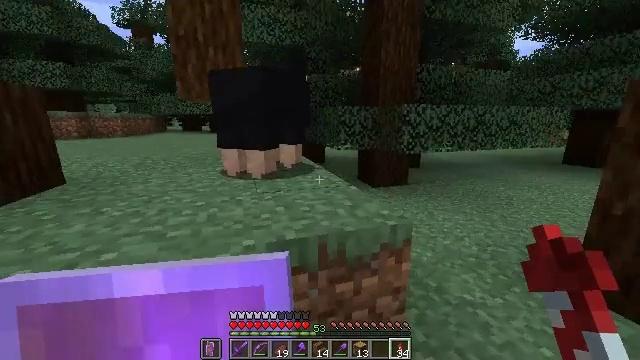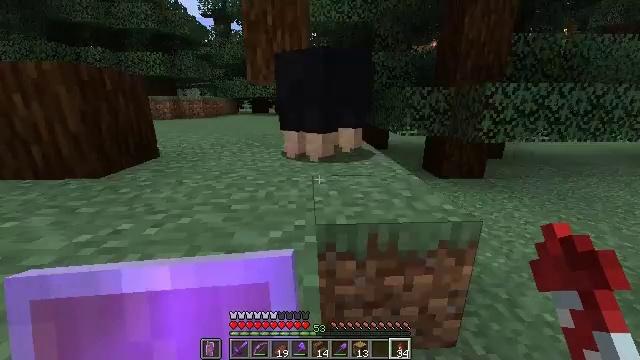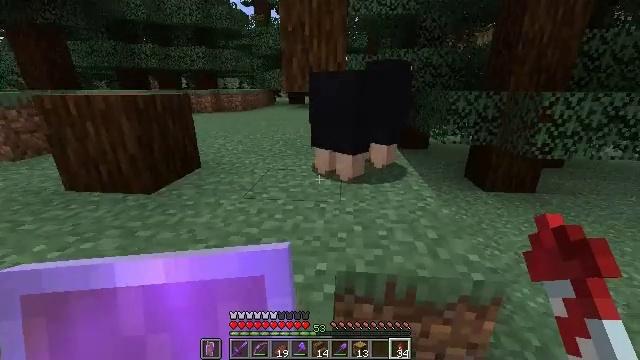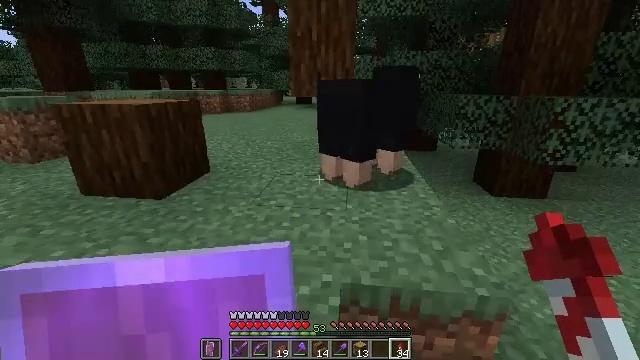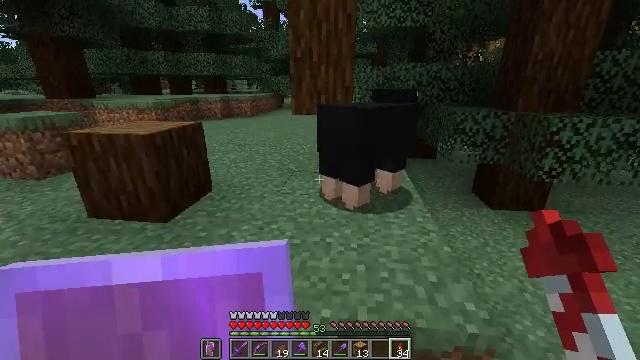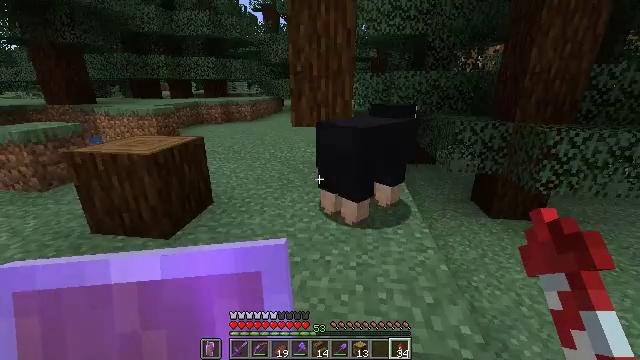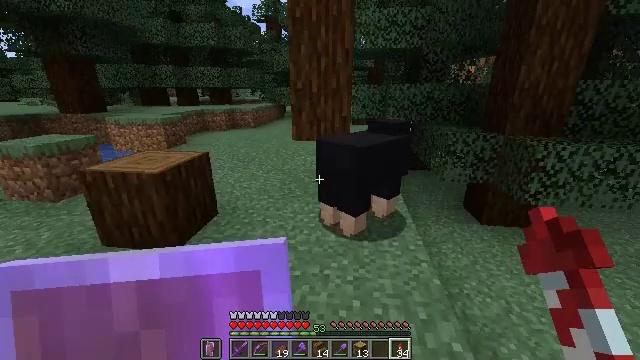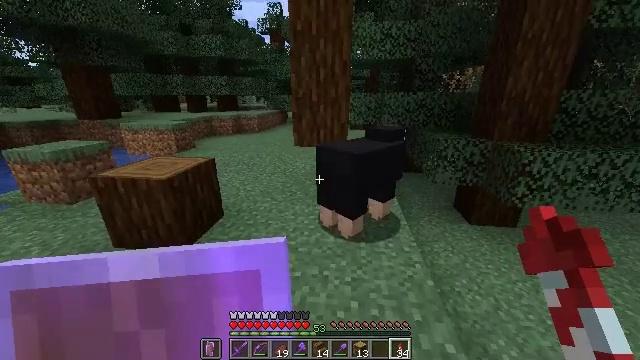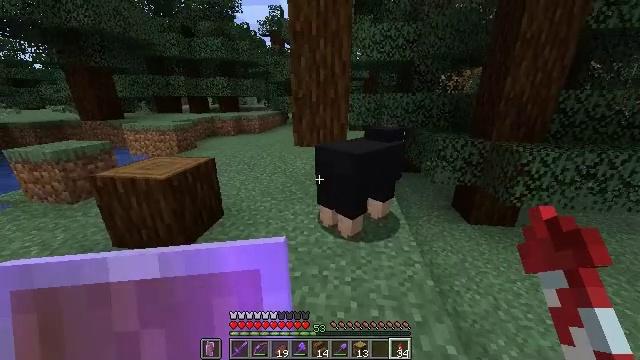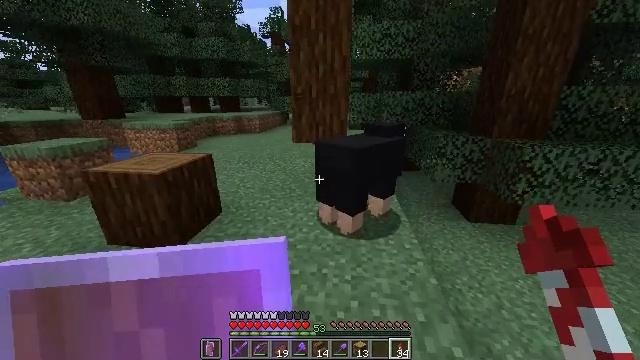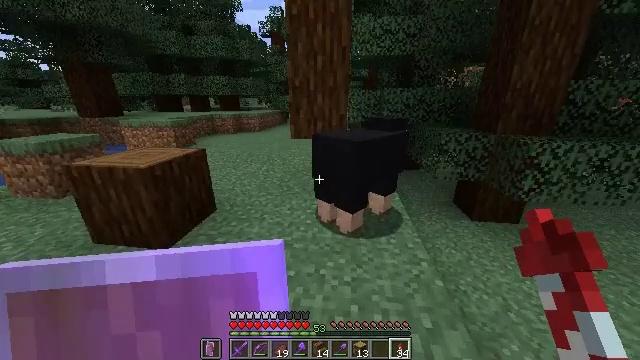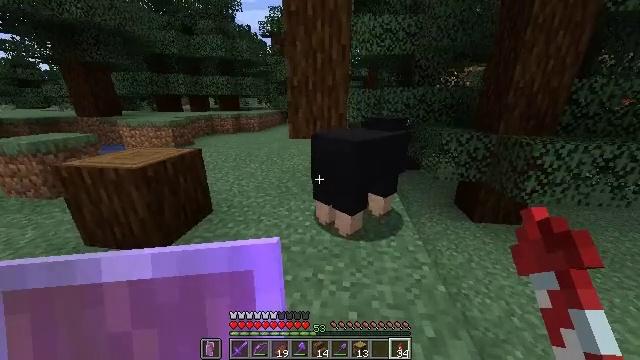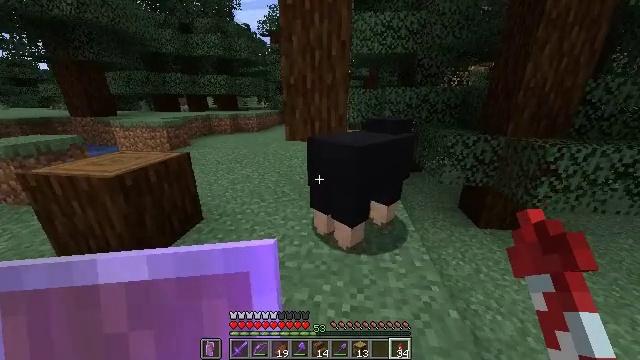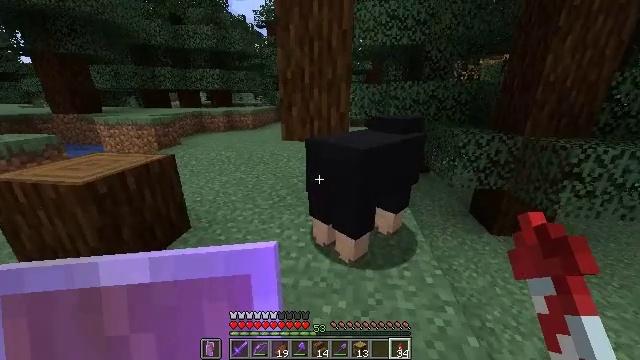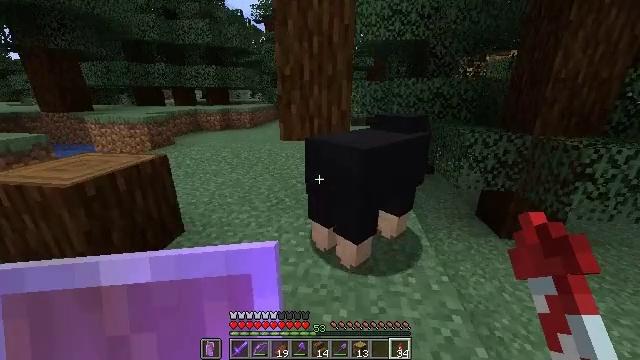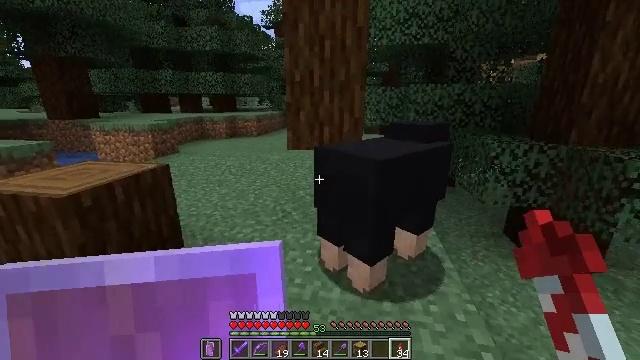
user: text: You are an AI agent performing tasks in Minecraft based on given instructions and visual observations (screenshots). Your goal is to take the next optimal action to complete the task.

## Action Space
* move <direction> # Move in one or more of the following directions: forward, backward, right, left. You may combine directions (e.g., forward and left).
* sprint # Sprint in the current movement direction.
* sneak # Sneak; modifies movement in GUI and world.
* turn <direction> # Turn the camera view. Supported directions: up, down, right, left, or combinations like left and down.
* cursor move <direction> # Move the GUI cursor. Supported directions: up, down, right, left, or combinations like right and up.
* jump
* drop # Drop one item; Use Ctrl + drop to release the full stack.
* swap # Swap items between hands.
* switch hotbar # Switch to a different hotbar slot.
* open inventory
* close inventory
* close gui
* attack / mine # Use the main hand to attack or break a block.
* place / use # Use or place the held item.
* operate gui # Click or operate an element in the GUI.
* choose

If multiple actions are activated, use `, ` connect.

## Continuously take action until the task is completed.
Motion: motion action
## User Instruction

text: Harvest the spruce log from a tree trunk.
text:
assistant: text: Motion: move forward, sprint, turn left and down
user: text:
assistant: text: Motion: move forward, sprint, turn left and down, jump
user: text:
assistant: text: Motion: move forward, sprint, turn left, jump
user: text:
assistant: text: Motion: move forward, sprint, jump
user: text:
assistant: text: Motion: move forward, sprint, jump
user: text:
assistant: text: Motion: move forward, sprint
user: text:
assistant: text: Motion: move forward, sprint
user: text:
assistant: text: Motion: move forward, sprint
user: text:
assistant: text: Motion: move forward, sprint
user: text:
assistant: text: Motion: move forward
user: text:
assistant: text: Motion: move forward
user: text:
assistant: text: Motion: no_op
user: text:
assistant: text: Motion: no_op
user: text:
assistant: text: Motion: no_op
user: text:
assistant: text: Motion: turn left and up
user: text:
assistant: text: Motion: turn left
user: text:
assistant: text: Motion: turn left
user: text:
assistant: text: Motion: turn left and up
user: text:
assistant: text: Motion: no_op
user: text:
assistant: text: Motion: turn up
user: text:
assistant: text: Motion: turn right and up
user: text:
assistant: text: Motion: turn right and up
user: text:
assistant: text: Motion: turn up
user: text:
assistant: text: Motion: no_op
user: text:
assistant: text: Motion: no_op
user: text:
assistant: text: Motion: no_op
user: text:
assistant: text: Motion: no_op
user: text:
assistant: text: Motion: no_op
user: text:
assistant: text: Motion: no_op
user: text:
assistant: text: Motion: no_op